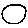
Label: circle